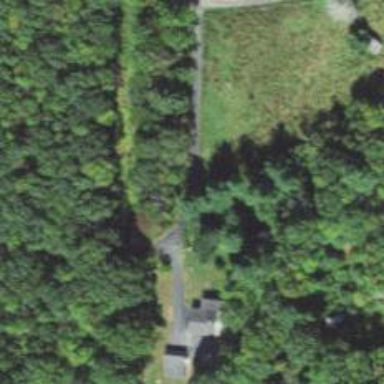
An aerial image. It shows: Residential driveway serving as service road.